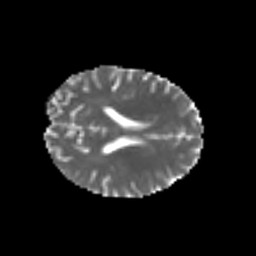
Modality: MD
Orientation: axial
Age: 25
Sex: male
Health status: healthy